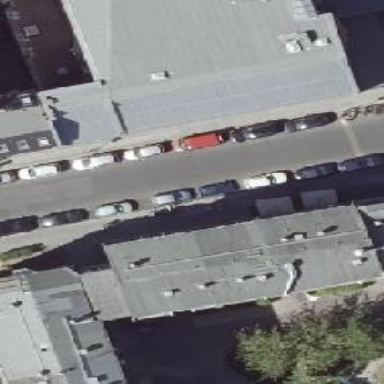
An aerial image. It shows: Street-side parallel parking area.